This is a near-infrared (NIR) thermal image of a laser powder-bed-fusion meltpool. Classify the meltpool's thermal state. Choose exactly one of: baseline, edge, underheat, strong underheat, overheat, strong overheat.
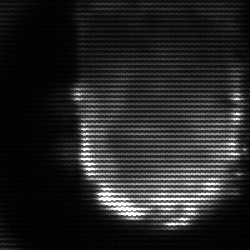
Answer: baseline